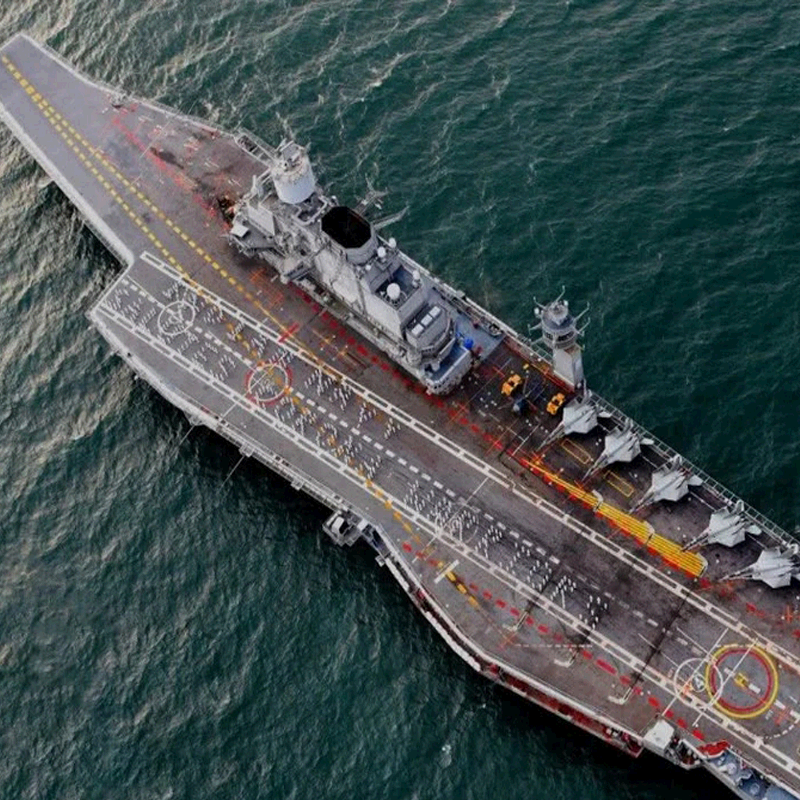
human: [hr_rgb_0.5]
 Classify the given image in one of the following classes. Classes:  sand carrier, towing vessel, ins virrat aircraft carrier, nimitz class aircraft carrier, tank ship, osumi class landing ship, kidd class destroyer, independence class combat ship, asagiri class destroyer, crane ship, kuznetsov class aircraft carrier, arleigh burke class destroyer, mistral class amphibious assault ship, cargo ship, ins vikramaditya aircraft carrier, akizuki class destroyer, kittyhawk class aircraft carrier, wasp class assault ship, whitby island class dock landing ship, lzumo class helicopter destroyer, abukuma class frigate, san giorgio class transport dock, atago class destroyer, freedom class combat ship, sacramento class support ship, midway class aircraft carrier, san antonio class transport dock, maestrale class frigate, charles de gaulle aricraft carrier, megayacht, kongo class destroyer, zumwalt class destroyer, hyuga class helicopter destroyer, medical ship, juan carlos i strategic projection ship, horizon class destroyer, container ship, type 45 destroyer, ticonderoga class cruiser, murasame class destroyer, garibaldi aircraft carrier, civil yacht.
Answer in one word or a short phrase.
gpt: INS Vikramaditya aircraft carrier